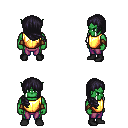
a pixel art fantasy rpg character, male body template, orc, green skin, gold chest armor, magenta pants, raven right-swept hairstyle, cloth bracers, black shoes, four views (front, back, left, right), 2x2 character sprite sheet, small pixel art, hard edges, no anti-aliasing